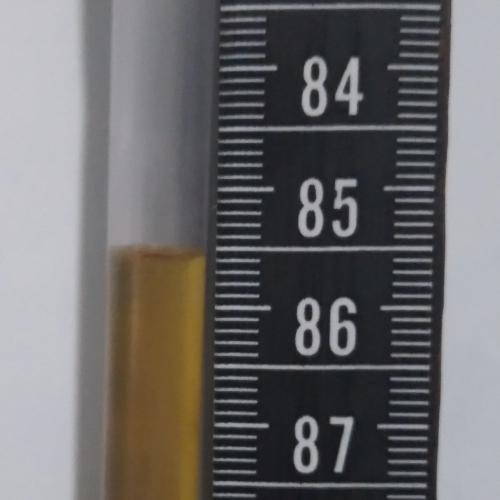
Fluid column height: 85.6 cm